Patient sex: F
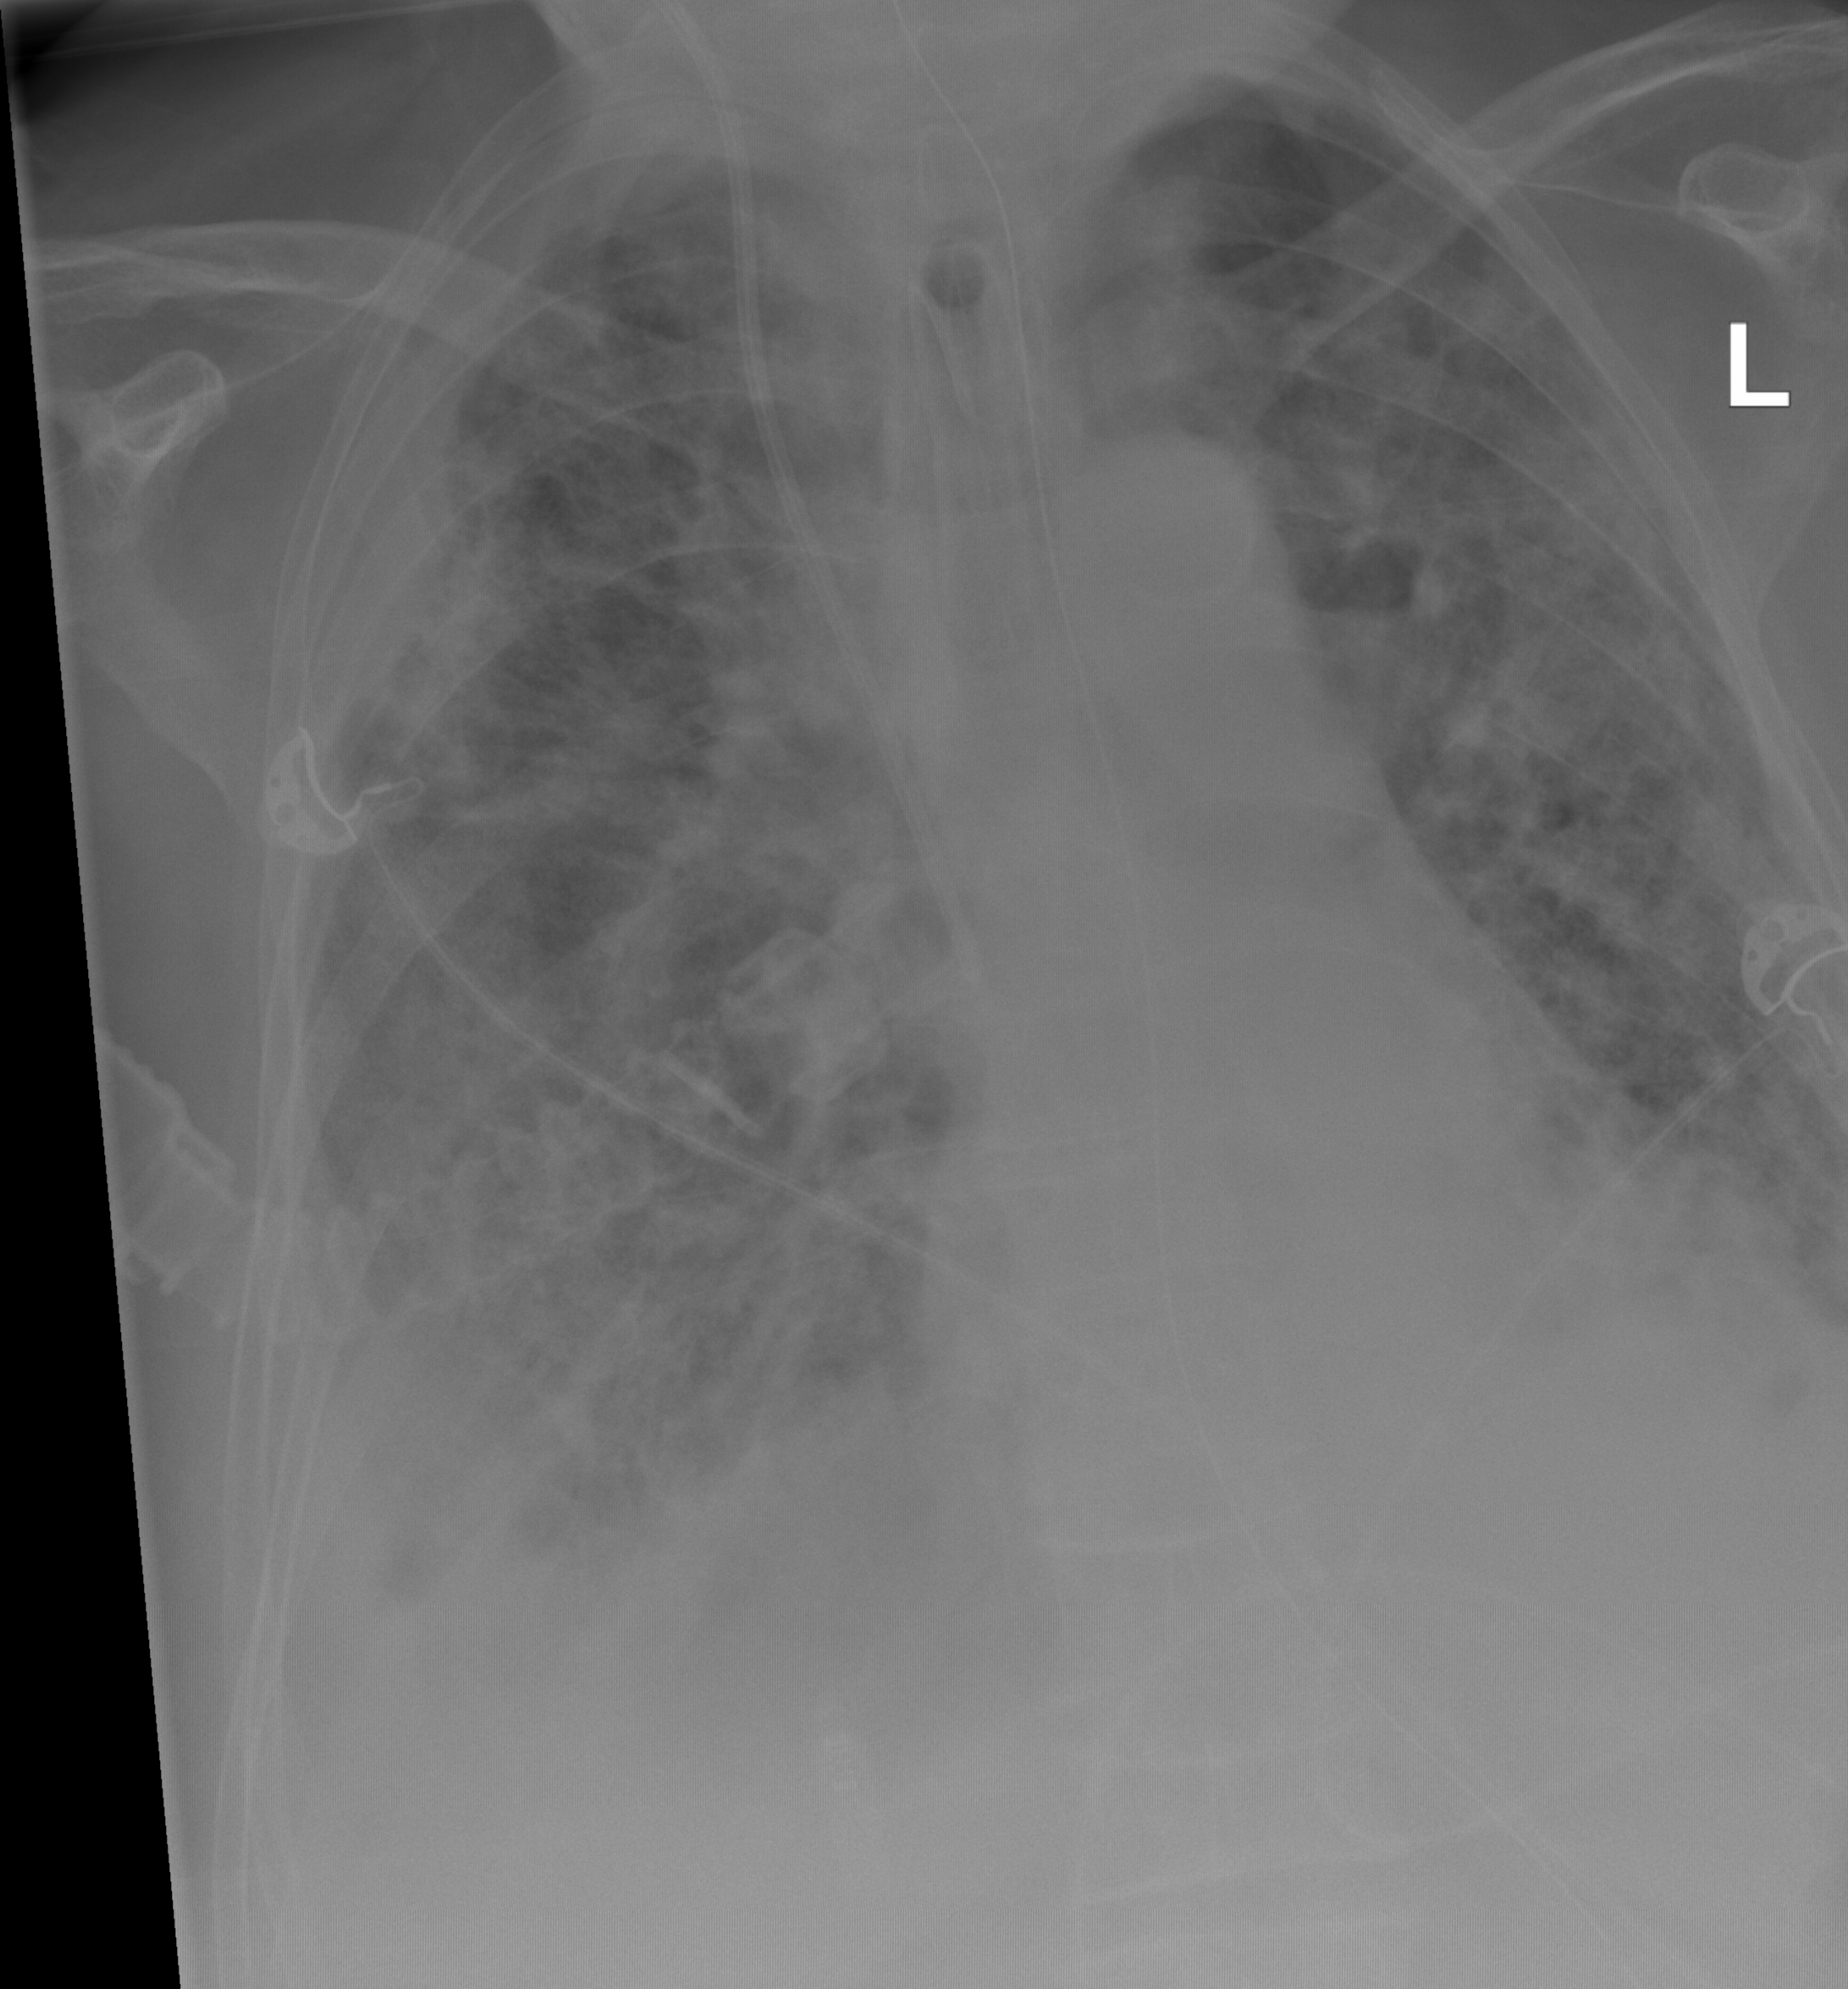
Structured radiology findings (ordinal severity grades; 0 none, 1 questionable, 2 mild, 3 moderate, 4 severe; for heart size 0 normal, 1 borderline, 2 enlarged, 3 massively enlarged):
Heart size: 0
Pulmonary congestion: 2
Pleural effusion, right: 3
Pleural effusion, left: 2
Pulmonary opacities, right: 3
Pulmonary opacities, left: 3
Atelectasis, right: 3
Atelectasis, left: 3